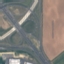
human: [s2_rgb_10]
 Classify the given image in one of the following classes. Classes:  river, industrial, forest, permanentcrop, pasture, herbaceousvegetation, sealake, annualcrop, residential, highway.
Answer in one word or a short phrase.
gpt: Highway